Field crop: tomato
Growth stage: 1
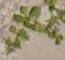
Species: portulaca